Interaction volume radius: 5 \u00c5
Interaction volume height: 10 \u00c5
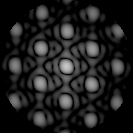
Disorder parameter: 0.1021